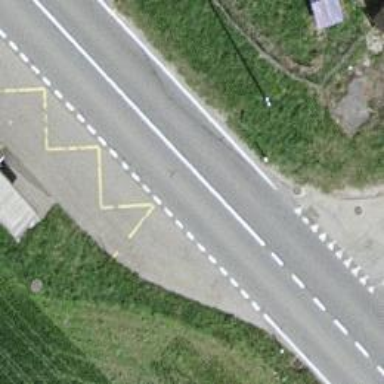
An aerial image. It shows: Public transport stop position.